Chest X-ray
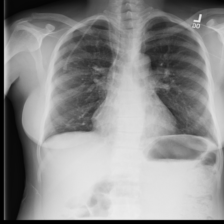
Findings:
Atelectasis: negative
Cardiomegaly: negative
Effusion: negative
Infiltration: positive
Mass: negative
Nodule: negative
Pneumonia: negative
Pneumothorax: negative
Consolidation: negative
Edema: negative
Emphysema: negative
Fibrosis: negative
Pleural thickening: negative
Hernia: negative